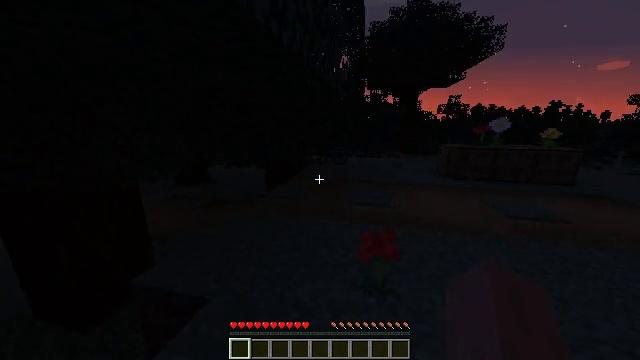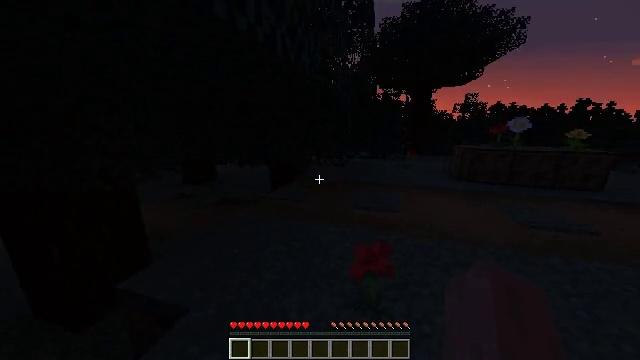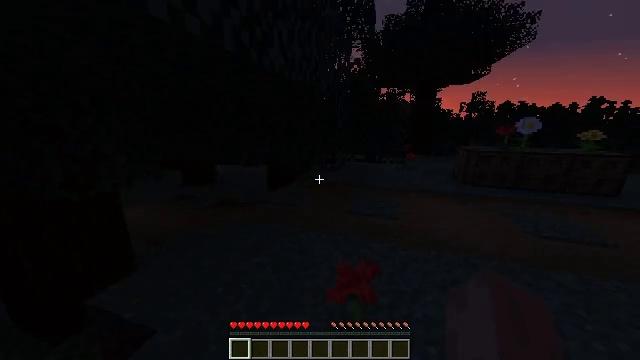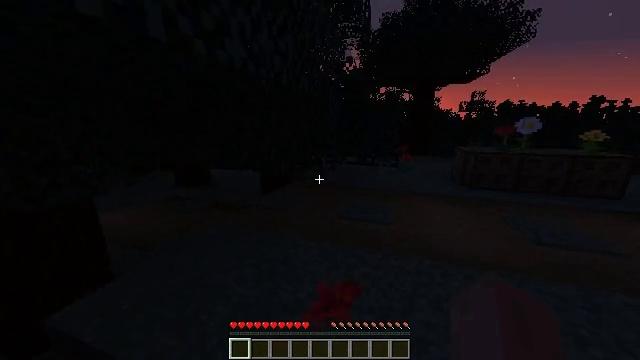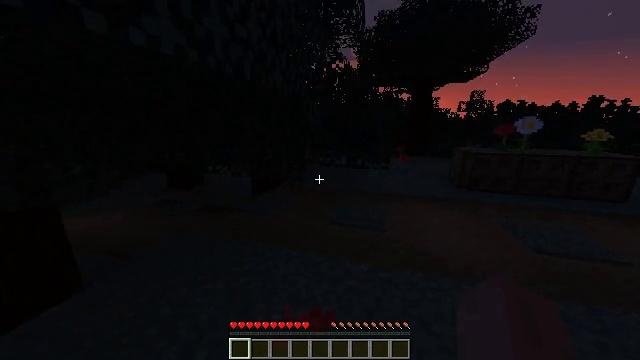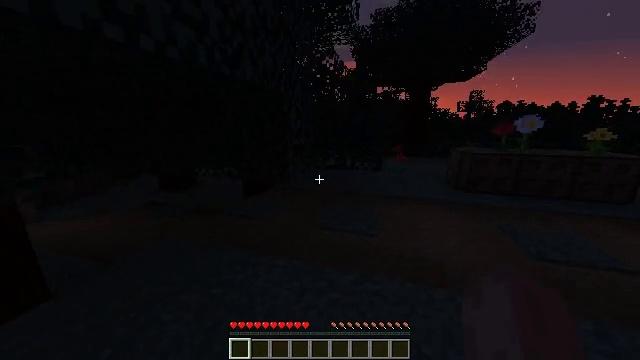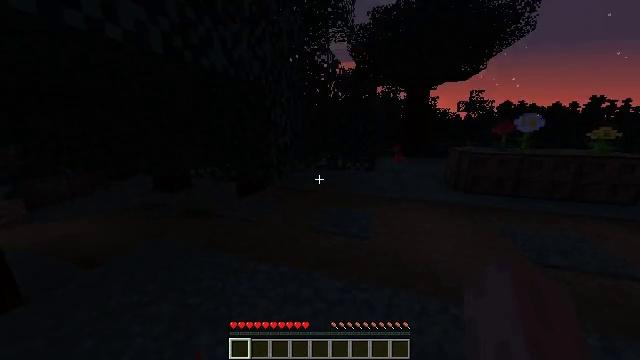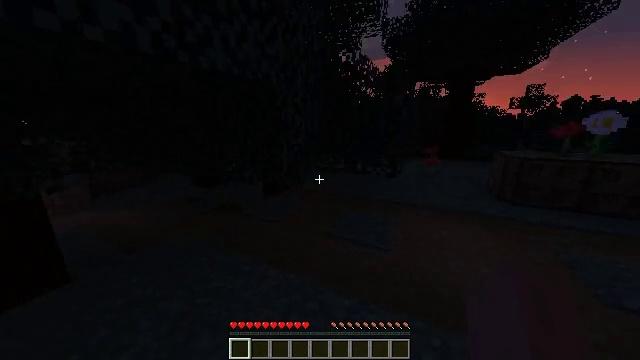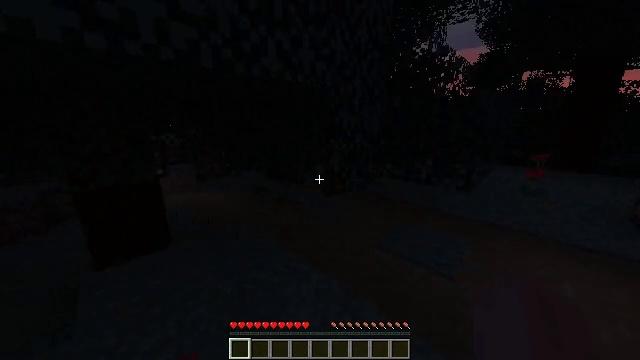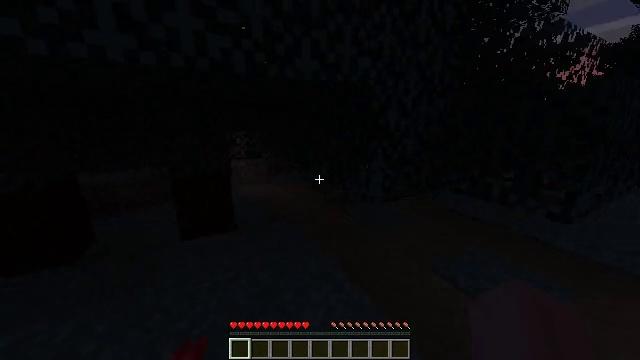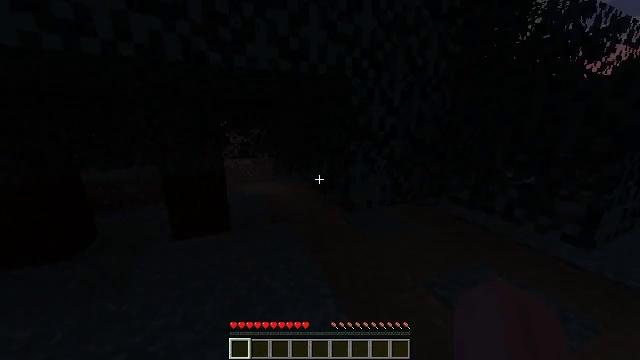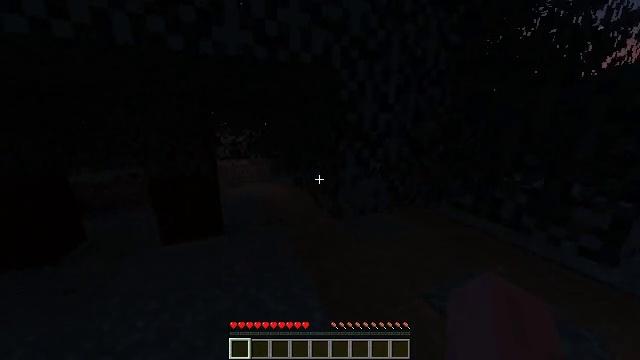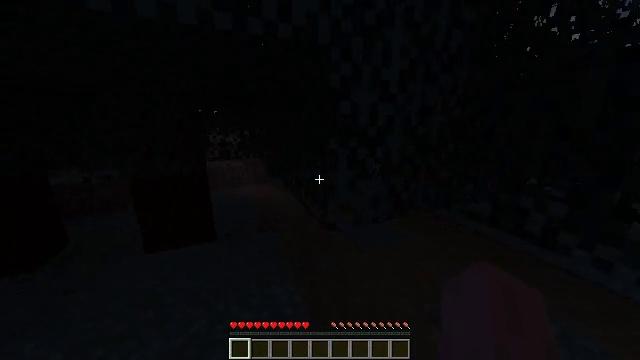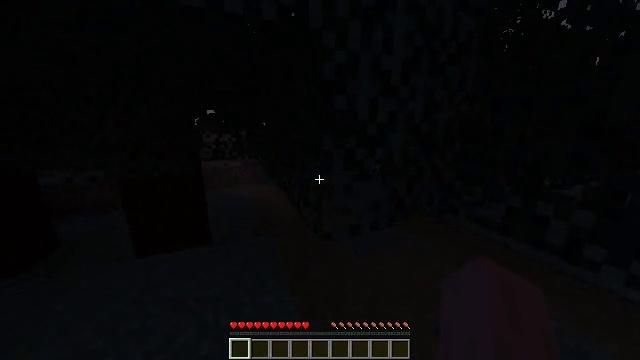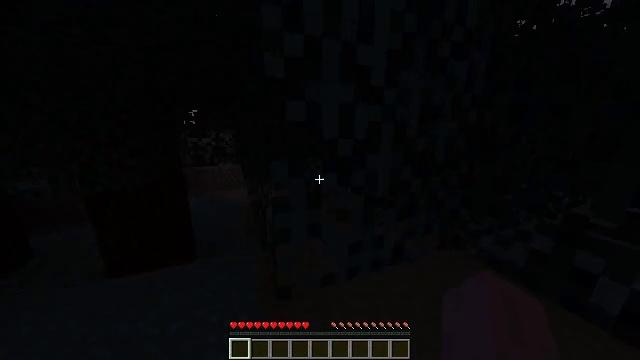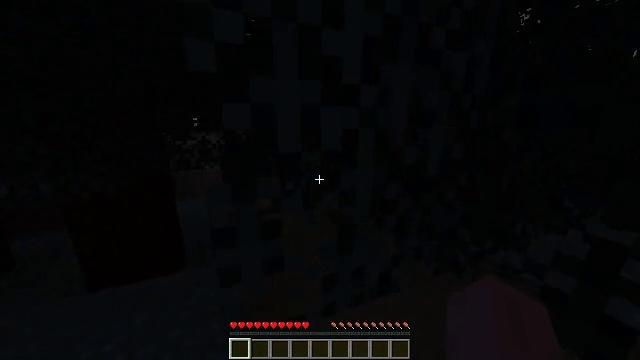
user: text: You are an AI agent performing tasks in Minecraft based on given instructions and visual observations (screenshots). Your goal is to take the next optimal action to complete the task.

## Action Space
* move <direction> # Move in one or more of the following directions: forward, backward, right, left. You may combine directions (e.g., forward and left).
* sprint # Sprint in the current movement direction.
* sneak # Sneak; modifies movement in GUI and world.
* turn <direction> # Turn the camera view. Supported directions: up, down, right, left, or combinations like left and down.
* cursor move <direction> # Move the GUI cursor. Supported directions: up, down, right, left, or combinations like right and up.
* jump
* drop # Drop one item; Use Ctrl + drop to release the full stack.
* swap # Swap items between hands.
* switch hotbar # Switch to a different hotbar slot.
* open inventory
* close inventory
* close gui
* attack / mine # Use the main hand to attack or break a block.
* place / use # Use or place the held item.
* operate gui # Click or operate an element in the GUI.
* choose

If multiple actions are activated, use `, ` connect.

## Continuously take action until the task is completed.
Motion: motion action
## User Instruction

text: Remove an emerald from the inventory.
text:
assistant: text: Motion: move forward and move right, sprint, turn left
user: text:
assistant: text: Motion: move forward and move right, sprint, turn left
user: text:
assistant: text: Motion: move forward and move right, sprint
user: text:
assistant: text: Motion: move forward and move right, sprint
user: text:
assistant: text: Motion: move forward and move right, sprint
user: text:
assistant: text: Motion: move forward and move right, sprint
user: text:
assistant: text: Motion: move forward and move right, sprint, turn left
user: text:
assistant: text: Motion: move forward and move right, sprint, turn left
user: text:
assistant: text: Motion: move forward and move right, sprint, turn left
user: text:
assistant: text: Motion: move forward, sprint, turn left
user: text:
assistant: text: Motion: move forward, sprint
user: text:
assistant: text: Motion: move forward, sprint
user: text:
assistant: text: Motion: move forward and move right, sprint
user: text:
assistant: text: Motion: move forward and move right, sprint
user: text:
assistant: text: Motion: move forward and move right, sprint
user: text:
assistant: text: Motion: move forward and move right, sprint, turn left and down
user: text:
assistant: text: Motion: move forward and move right, sprint, turn left and down
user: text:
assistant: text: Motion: move forward, sprint, turn left
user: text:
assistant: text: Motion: move forward and move left, sprint, turn left
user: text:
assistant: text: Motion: move forward and move left, sprint
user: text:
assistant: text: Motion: move forward and move left, sprint
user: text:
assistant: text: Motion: move forward and move left, sprint
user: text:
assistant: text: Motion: move forward and move left, sprint, turn right
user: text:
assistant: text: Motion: move forward, sprint, turn right
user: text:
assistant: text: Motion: move forward and move right, sprint, turn right
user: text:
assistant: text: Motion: move forward and move right, sprint, turn right and up
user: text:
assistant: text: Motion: move forward and move right, sprint
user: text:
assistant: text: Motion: move forward and move right, sprint
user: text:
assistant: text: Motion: move forward and move right, sprint
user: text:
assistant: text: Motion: move forward and move right, sprint